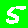
Digit: 5